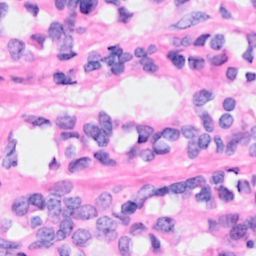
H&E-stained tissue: Breast